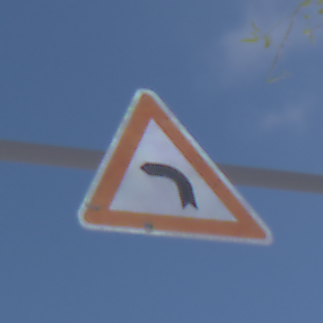
Verkehrszeichen: KurveLinks
Umgebung: Outdoor, Nature
Tageszeit: MorningAfternoon
Wetter: PartlyCloudy
Licht: Natural
Jahreszeit: Winter
Kontrast: HighContrast